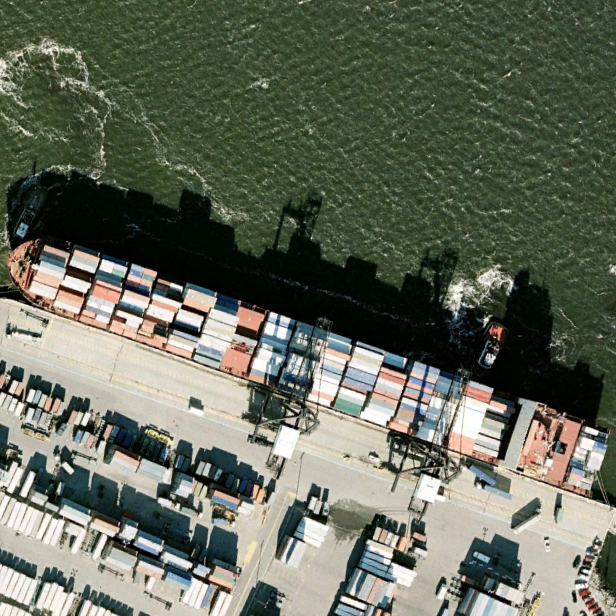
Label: Container_ship